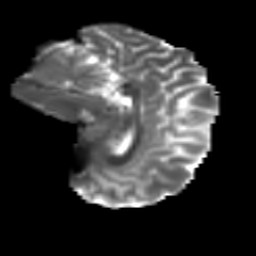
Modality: T2w
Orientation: sagittal
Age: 16
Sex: female
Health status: ill
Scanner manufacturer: ge
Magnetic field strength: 3 T
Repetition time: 6.752 s
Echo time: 0.079 s